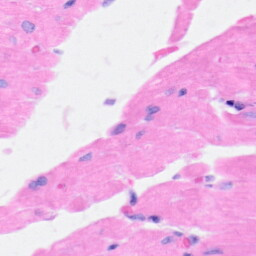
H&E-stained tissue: Heart